Interaction volume radius: 10 \u00c5
Interaction volume height: 10 \u00c5
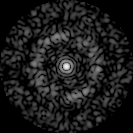
Disorder parameter: 0.8296